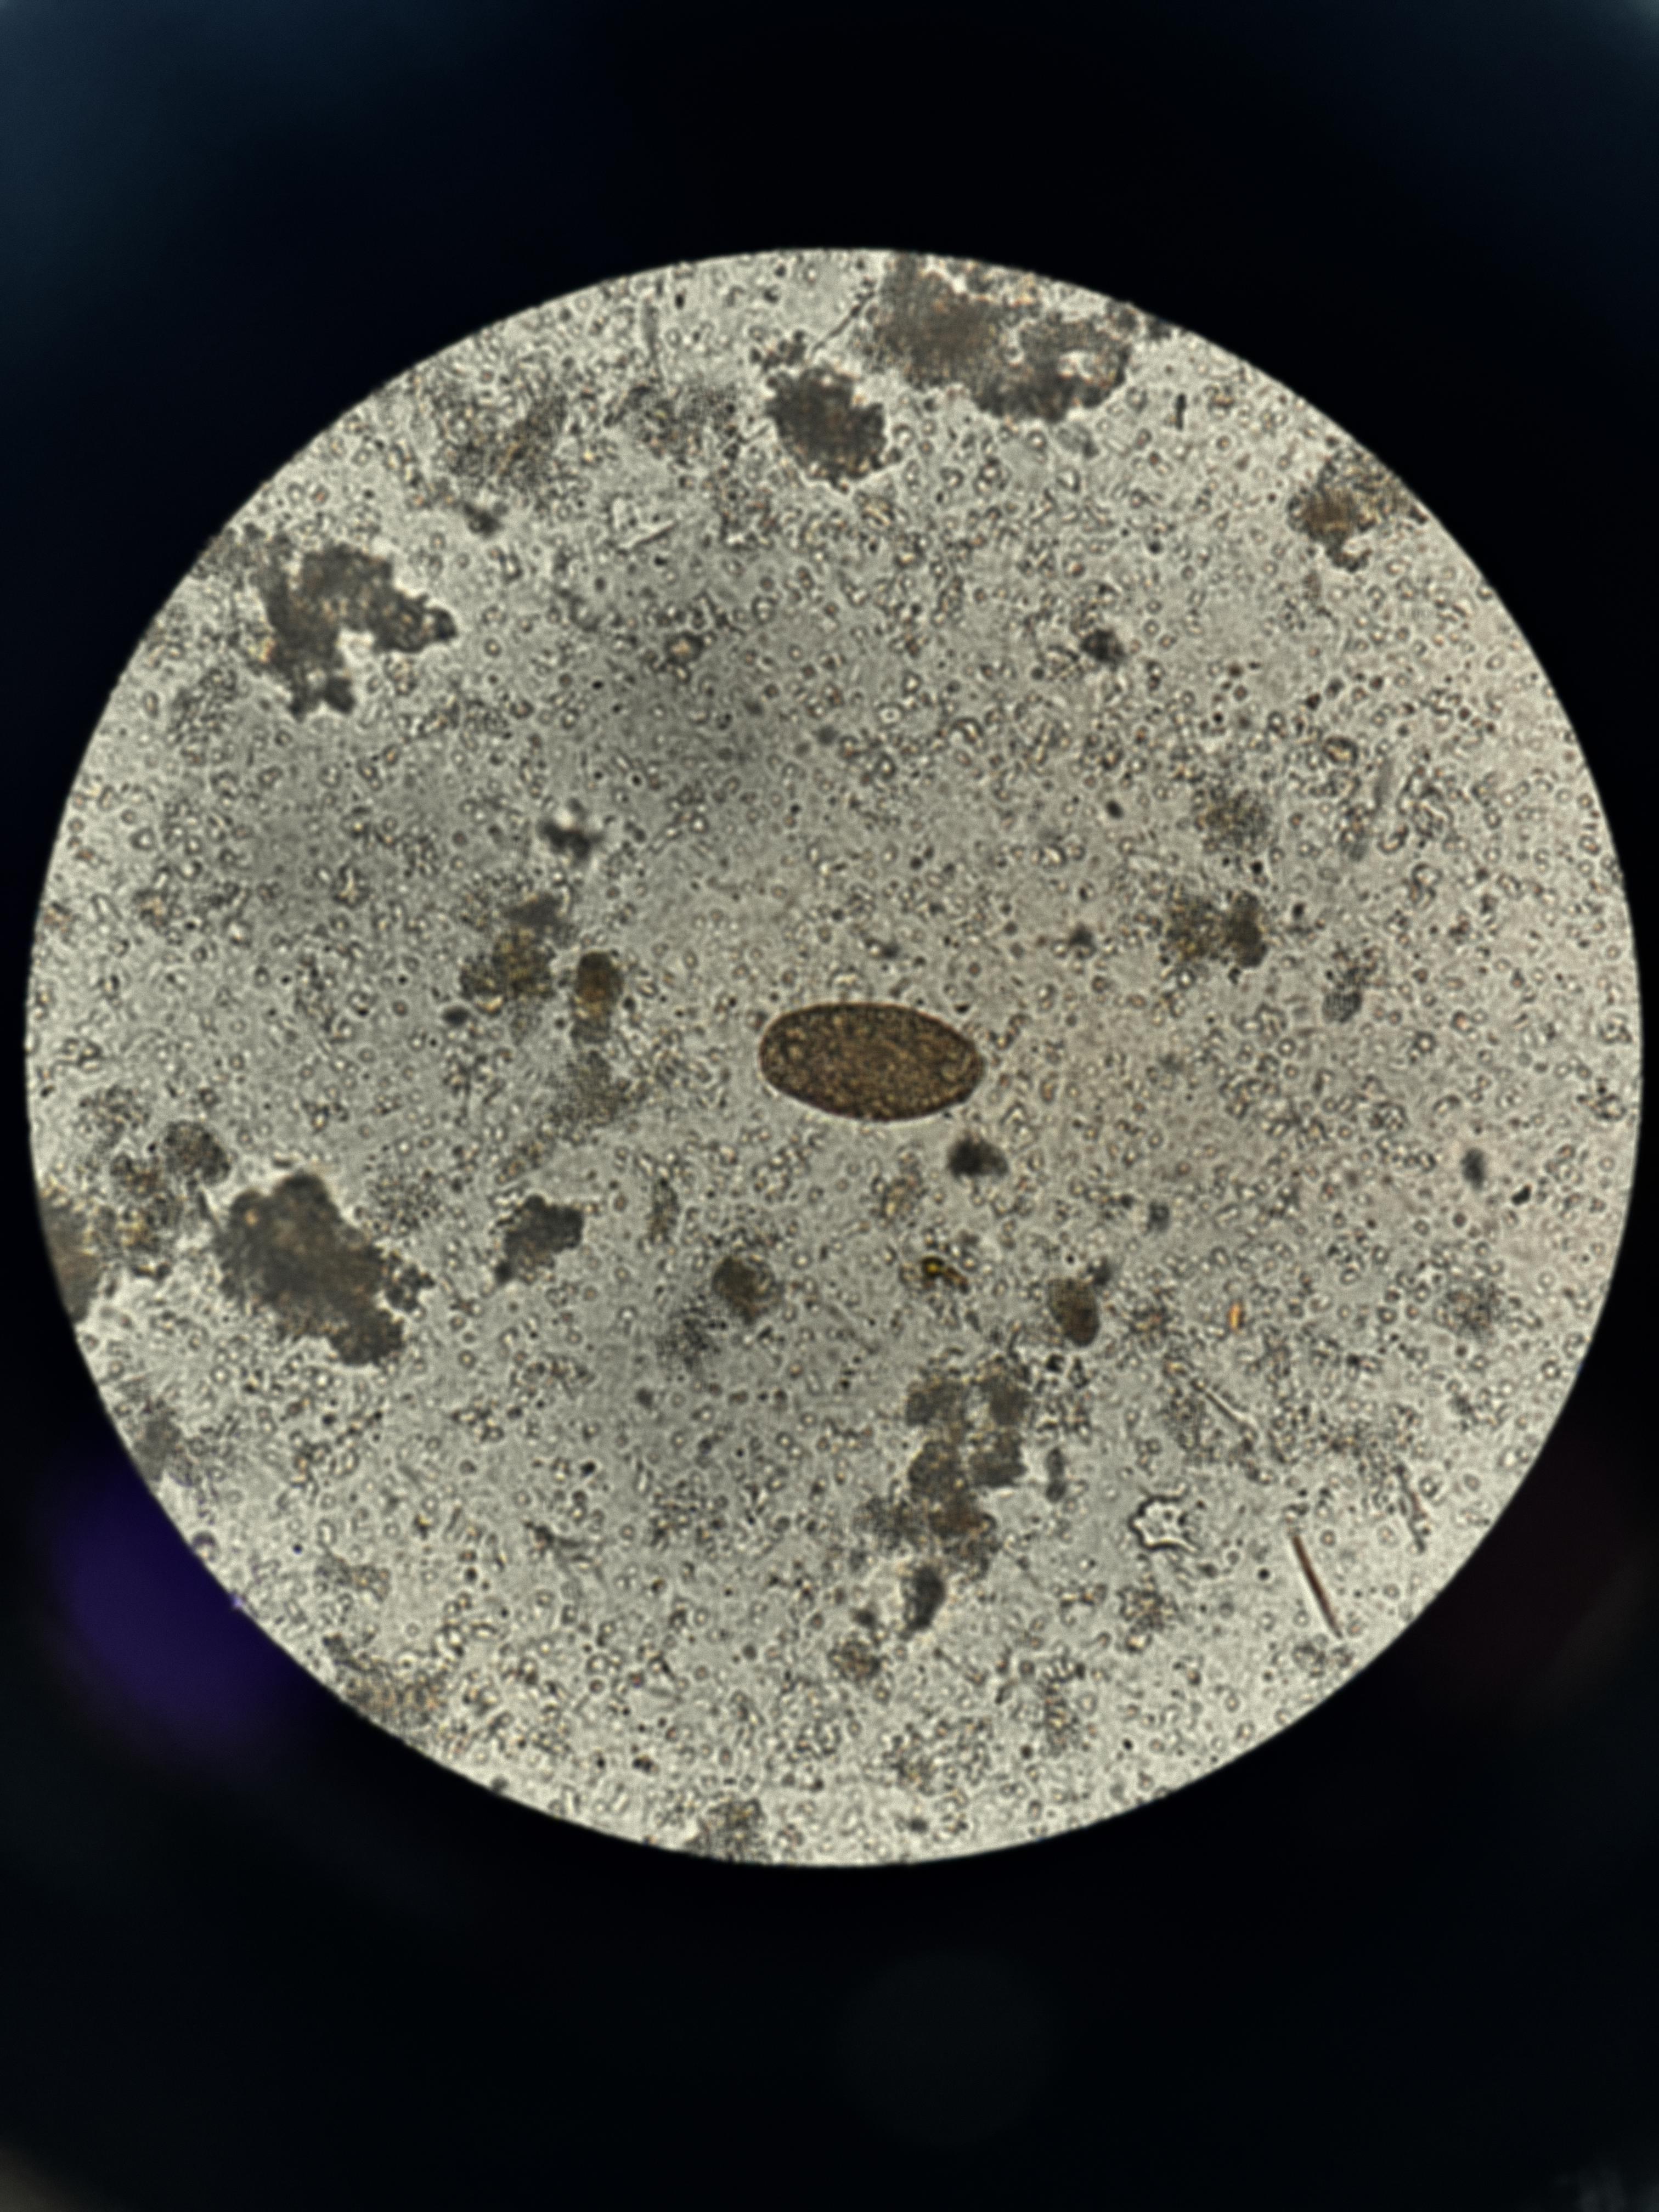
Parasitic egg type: Paragonimus spp